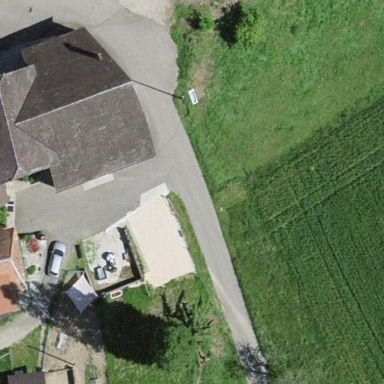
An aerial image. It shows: Farm building.